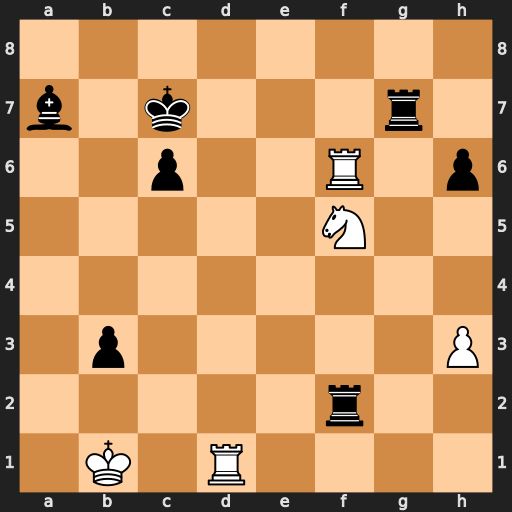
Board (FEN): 8/b1k3r1/2p2R1p/5N2/8/1p5P/5r2/1K1R4
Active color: w
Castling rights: -
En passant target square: -
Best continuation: Nxg7 Rxf6 Ne8+ Kb6 Nxf6